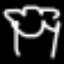
Label: palm tree